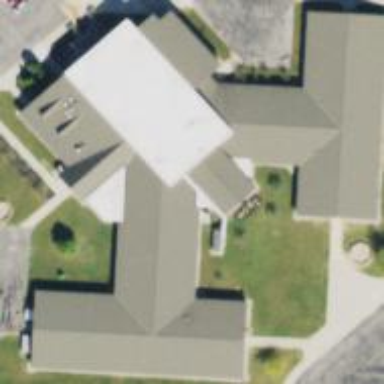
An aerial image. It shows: School building or complex.